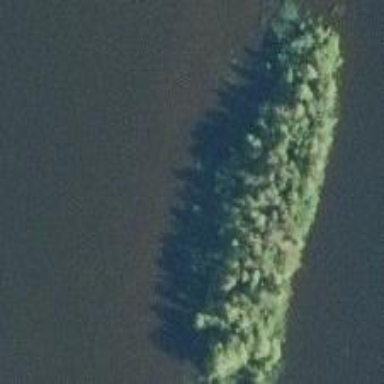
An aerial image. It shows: Islet.